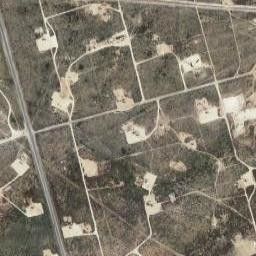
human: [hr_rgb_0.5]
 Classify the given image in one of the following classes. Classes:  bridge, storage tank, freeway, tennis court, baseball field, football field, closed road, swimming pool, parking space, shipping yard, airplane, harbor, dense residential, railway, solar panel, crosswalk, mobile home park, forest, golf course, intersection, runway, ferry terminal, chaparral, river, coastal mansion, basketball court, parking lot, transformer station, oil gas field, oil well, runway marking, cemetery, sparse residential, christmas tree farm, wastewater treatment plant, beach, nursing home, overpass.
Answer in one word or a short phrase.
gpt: oil gas field